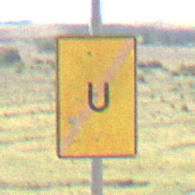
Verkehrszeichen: EndeUmleitung
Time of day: Midday
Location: Outdoor (Nature)
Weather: PartlyCloudy
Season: NotSpecified
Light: Natural